Question: There are blocks in drupal like Main Menu, Navigation, Management Etc,
They all appear as a solid text in huge letters, but I want to turn them into links and to act as an actual menu.
Is there any extension that does it, or I would have to code it my self?
I'm a newbie in drupal but I don't want to re-invent the wheels, if it's already provided somewhere.
Edit:
Well, the titles of the block are the solid text indeed, I want to turn them into link, or at least hide them, these letters are so huge and out of place. And if I set label to '' it displays the default word, like 'Navigation'...

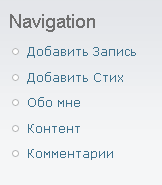
Answer: Enter '<none>' as the title to hide the block title. Blocks are not made to be pages so there's no point linking to them. Consider a view if you want more complex functions from blocks.